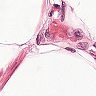
Metastatic tissue present: no